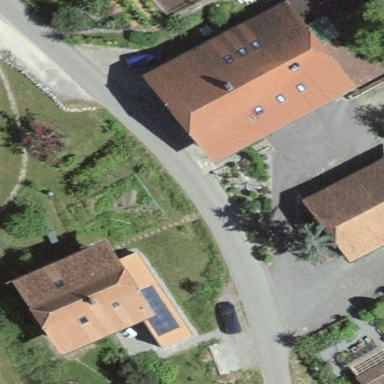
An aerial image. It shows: Detached building with half-hipped roof.